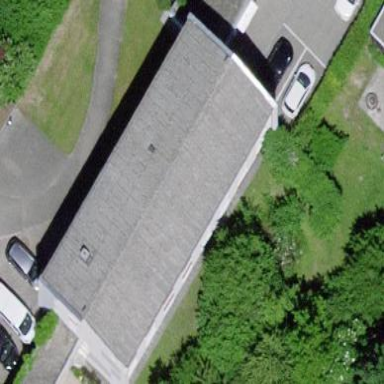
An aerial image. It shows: Building with gabled roof.